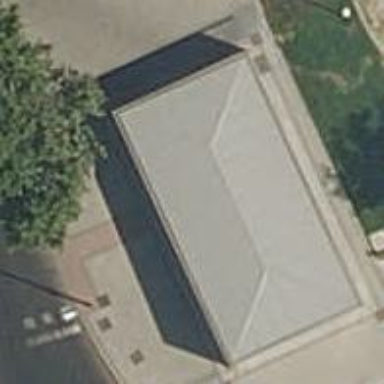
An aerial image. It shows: View of roof of building.